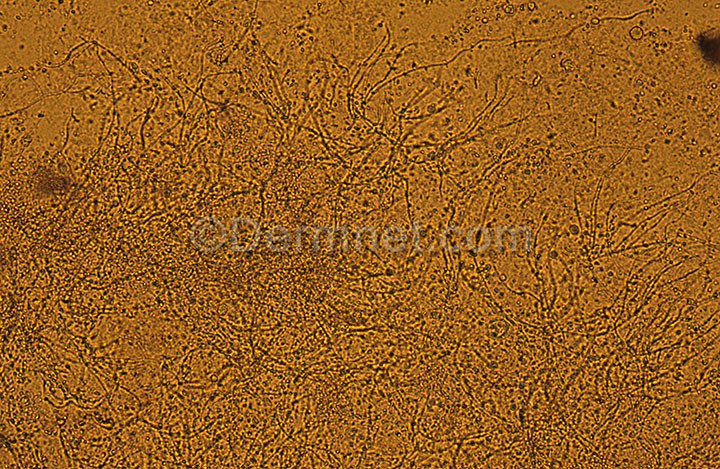
Disease: Tinea Ringworm Candidiasis and other Fungal Infections